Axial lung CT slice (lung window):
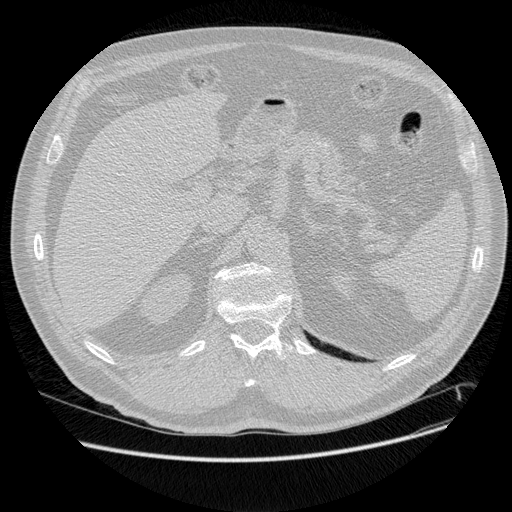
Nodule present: no